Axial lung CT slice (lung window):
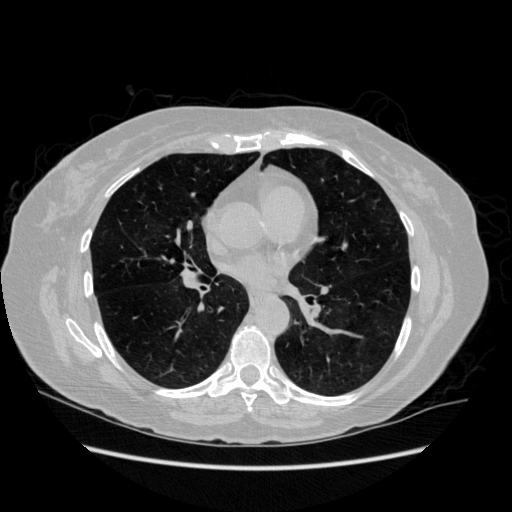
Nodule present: no